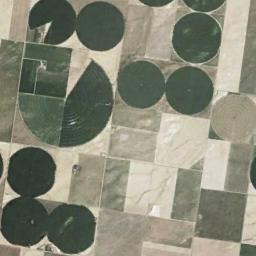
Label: circular_farmland